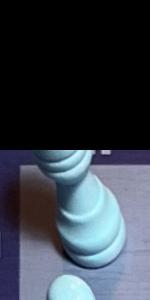
Label: Rook_White